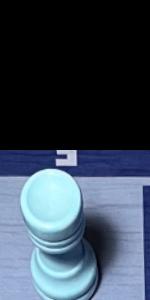
Label: Rook_White